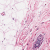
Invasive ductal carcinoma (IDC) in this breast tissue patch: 0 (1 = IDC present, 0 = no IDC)